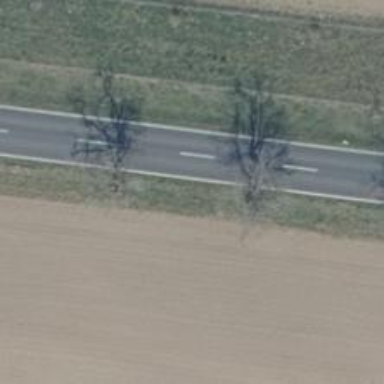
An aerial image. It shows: Deciduous broadleaved tree.